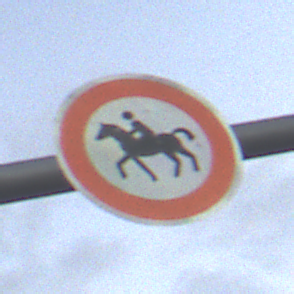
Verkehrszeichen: VerbotReiter
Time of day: SunriseSunset
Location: Outdoor (Nature)
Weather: PartlyCloudy
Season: NotSpecified
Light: Natural